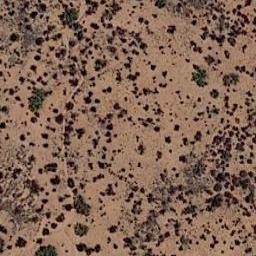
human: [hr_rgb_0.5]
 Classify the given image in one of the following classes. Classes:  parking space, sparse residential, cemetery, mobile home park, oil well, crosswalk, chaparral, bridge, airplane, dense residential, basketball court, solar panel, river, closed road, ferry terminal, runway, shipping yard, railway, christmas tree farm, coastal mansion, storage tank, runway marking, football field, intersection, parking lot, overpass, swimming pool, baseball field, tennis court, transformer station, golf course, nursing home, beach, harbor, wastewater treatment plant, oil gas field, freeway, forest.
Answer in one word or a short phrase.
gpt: chaparral